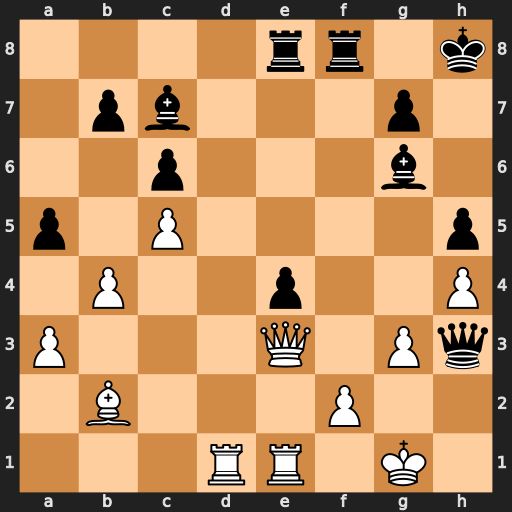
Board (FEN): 4rr1k/1pb3p1/2p3b1/p1P4p/1P2p2P/P3Q1Pq/1B3P2/3RR1K1
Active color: w
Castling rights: -
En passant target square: -
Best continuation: Qh6+ Kg8 Qxg7#